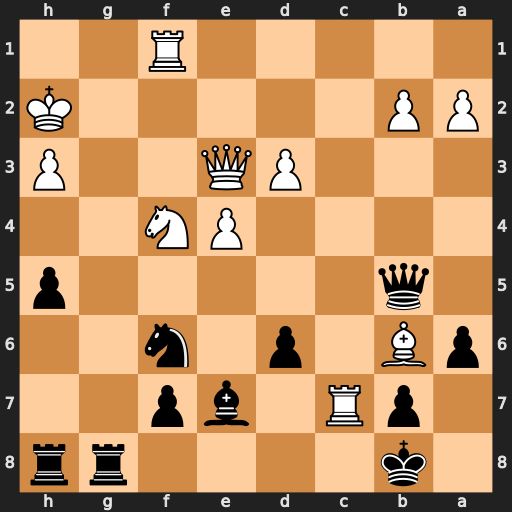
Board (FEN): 1k4rr/1pR1bp2/pB1p1n2/1q5p/4PN2/3PQ2P/PP5K/5R2
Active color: b
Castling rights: -
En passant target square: -
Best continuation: Bd8 Rfc1 Bxc7 Bxc7+ Ka8